Question: Im get this code <URL> and modify to this:
the code works great but firebug shows an eror on this part:
'''
$("#four_"+ID).html(four_val);
$("#five_"+ID).html(five_val);
e.stopImmediatePropagation();
}
});
}
'''

'''
$("#edit_td").focus(function(){
$(this).width(1500)
});
$(document).ready(function()
{
$(".delete").live('click',function()
{
var id = $(this).attr('id');
var b=$(this).parent().parent();
var dataString = 'id='+ id;
if(confirm("Estas seguro de que quieres borrar este proceso? se borrara completamente"))
{
$.ajax({
type: "POST",
url: "delete_ajax.php",
data: dataString,
cache: false,
success: function(e)
{
$(".tablasuperior").hide();
$(".tablainferior").hide();
$("#avisoborrado").show();
e.stopImmediatePropagation();
}
});
return false;
}
});
//editar click en la tr
$(".bote").live('click',function()
//$(".edit_tr").live('dblclick',function()
{
var ID=$(this).attr('id');
$("#four_"+ID).hide();
$("#five_"+ID).hide();
$("#four_input_"+ID).show();
$("#five_input_"+ID).show();
})
$(".guardar").live('click',function()
{
var ID=$(this).attr('id');
var one_val=$("#one_input_"+ID).val();
var two_val=$("#two_input_"+ID).val();
var three_val=$("#three_input_"+ID).val();
var four_val=$("#four_input_"+ID).val();
var five_val=$("#five_input_"+ID).val();
var dataString = 'id='+ ID +'&name='+one_val+'&category='+two_val+'&price='+three_val+'&discount='+four_val+'&discount 2='+five_val;;
if(one_val.length>0&& two_val.length>0 && three_val.length>0 && four_val.length>0)
{
$.ajax({
type: "POST",
url: "live_edit_ajax.php",
data: dataString,
cache: false,
success: function(e)
{
$("#one_"+ID).html(one_val);
$("#two_"+ID).html(two_val);
$("#three_"+ID).html(three_val);
$("#four_"+ID).html(four_val);
$("#five_"+ID).html(five_val);
e.stopImmediatePropagation();
}
});
}
else
{
alert('Ingresa algo');
}
});
$(".editbox").live("mouseup",function(e)
{
e.stopImmediatePropagation();
});
$(document).mouseup(function()
{
//si hay clic en el layout esconde la edit box y muestra la de texto
$(".editbox").hide();
$(".text").show();
});
//Pagination
function loading_show(){
$('#loading').html("<img src='images/loading.gif'/>").fadeIn('fast');
}
function loading_hide(){
$('#loading').fadeOut('fast');
$("#avisoborrado").hide();
}
function loadData(page){
loading_show();
$.ajax
({
type: "POST",
url: "load_data.php",
data: "page="+page,
success: function(msg)
{
$("#container").ajaxComplete(function(event, request, settings)
{
loading_hide();
$("#container").html(msg);
});
}
});
}
loadData(1); // For first time page load default results
$('#container .pagination li.active').live('click',function(){
var page = $(this).attr('p');
loadData(page);
});
$('#go_btn').live('click',function(){
var page = parseInt($('.goto').val());
var no_of_pages = parseInt($('.total').attr('a'));
if(page != 0 && page <= no_of_pages){
loadData(page);
}else{
alert('Ingrese un proceso entre 1 y '+no_of_pages);
$('.goto').val("").focus();
return false;
}
});
});
'''
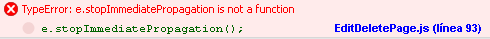
Answer: The 'success' callback of jquery 'ajax' function does not have event as its parameter. It is not a DOM event and is executed asynchronously.
Update:
'''
$(".guardar").live('click',function(e) {
< your code here >
if(one_val.length>0&& two_val.length>0 && three_val.length>0 && four_val.length>0)
{
e.stopImmediatePropagation();
$.ajax({
type: "POST",
url: "live_edit_ajax.php",
data: dataString,
cache: false,
success: function(data) {
$("#one_"+ID).html(one_val);
$("#two_"+ID).html(two_val);
$("#three_"+ID).html(three_val);
$("#four_"+ID).html(four_val);
$("#five_"+ID).html(five_val);
}
});
}
else
{
alert('Ingresa algo');
}
});
'''